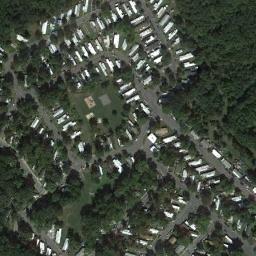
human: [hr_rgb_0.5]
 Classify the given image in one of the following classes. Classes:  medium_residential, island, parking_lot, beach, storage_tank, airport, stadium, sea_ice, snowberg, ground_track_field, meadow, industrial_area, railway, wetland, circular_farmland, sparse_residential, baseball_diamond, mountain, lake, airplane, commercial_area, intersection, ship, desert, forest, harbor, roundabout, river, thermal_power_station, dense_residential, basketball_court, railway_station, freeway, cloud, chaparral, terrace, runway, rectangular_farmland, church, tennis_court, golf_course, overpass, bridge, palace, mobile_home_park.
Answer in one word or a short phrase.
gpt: mobile_home_park